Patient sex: M
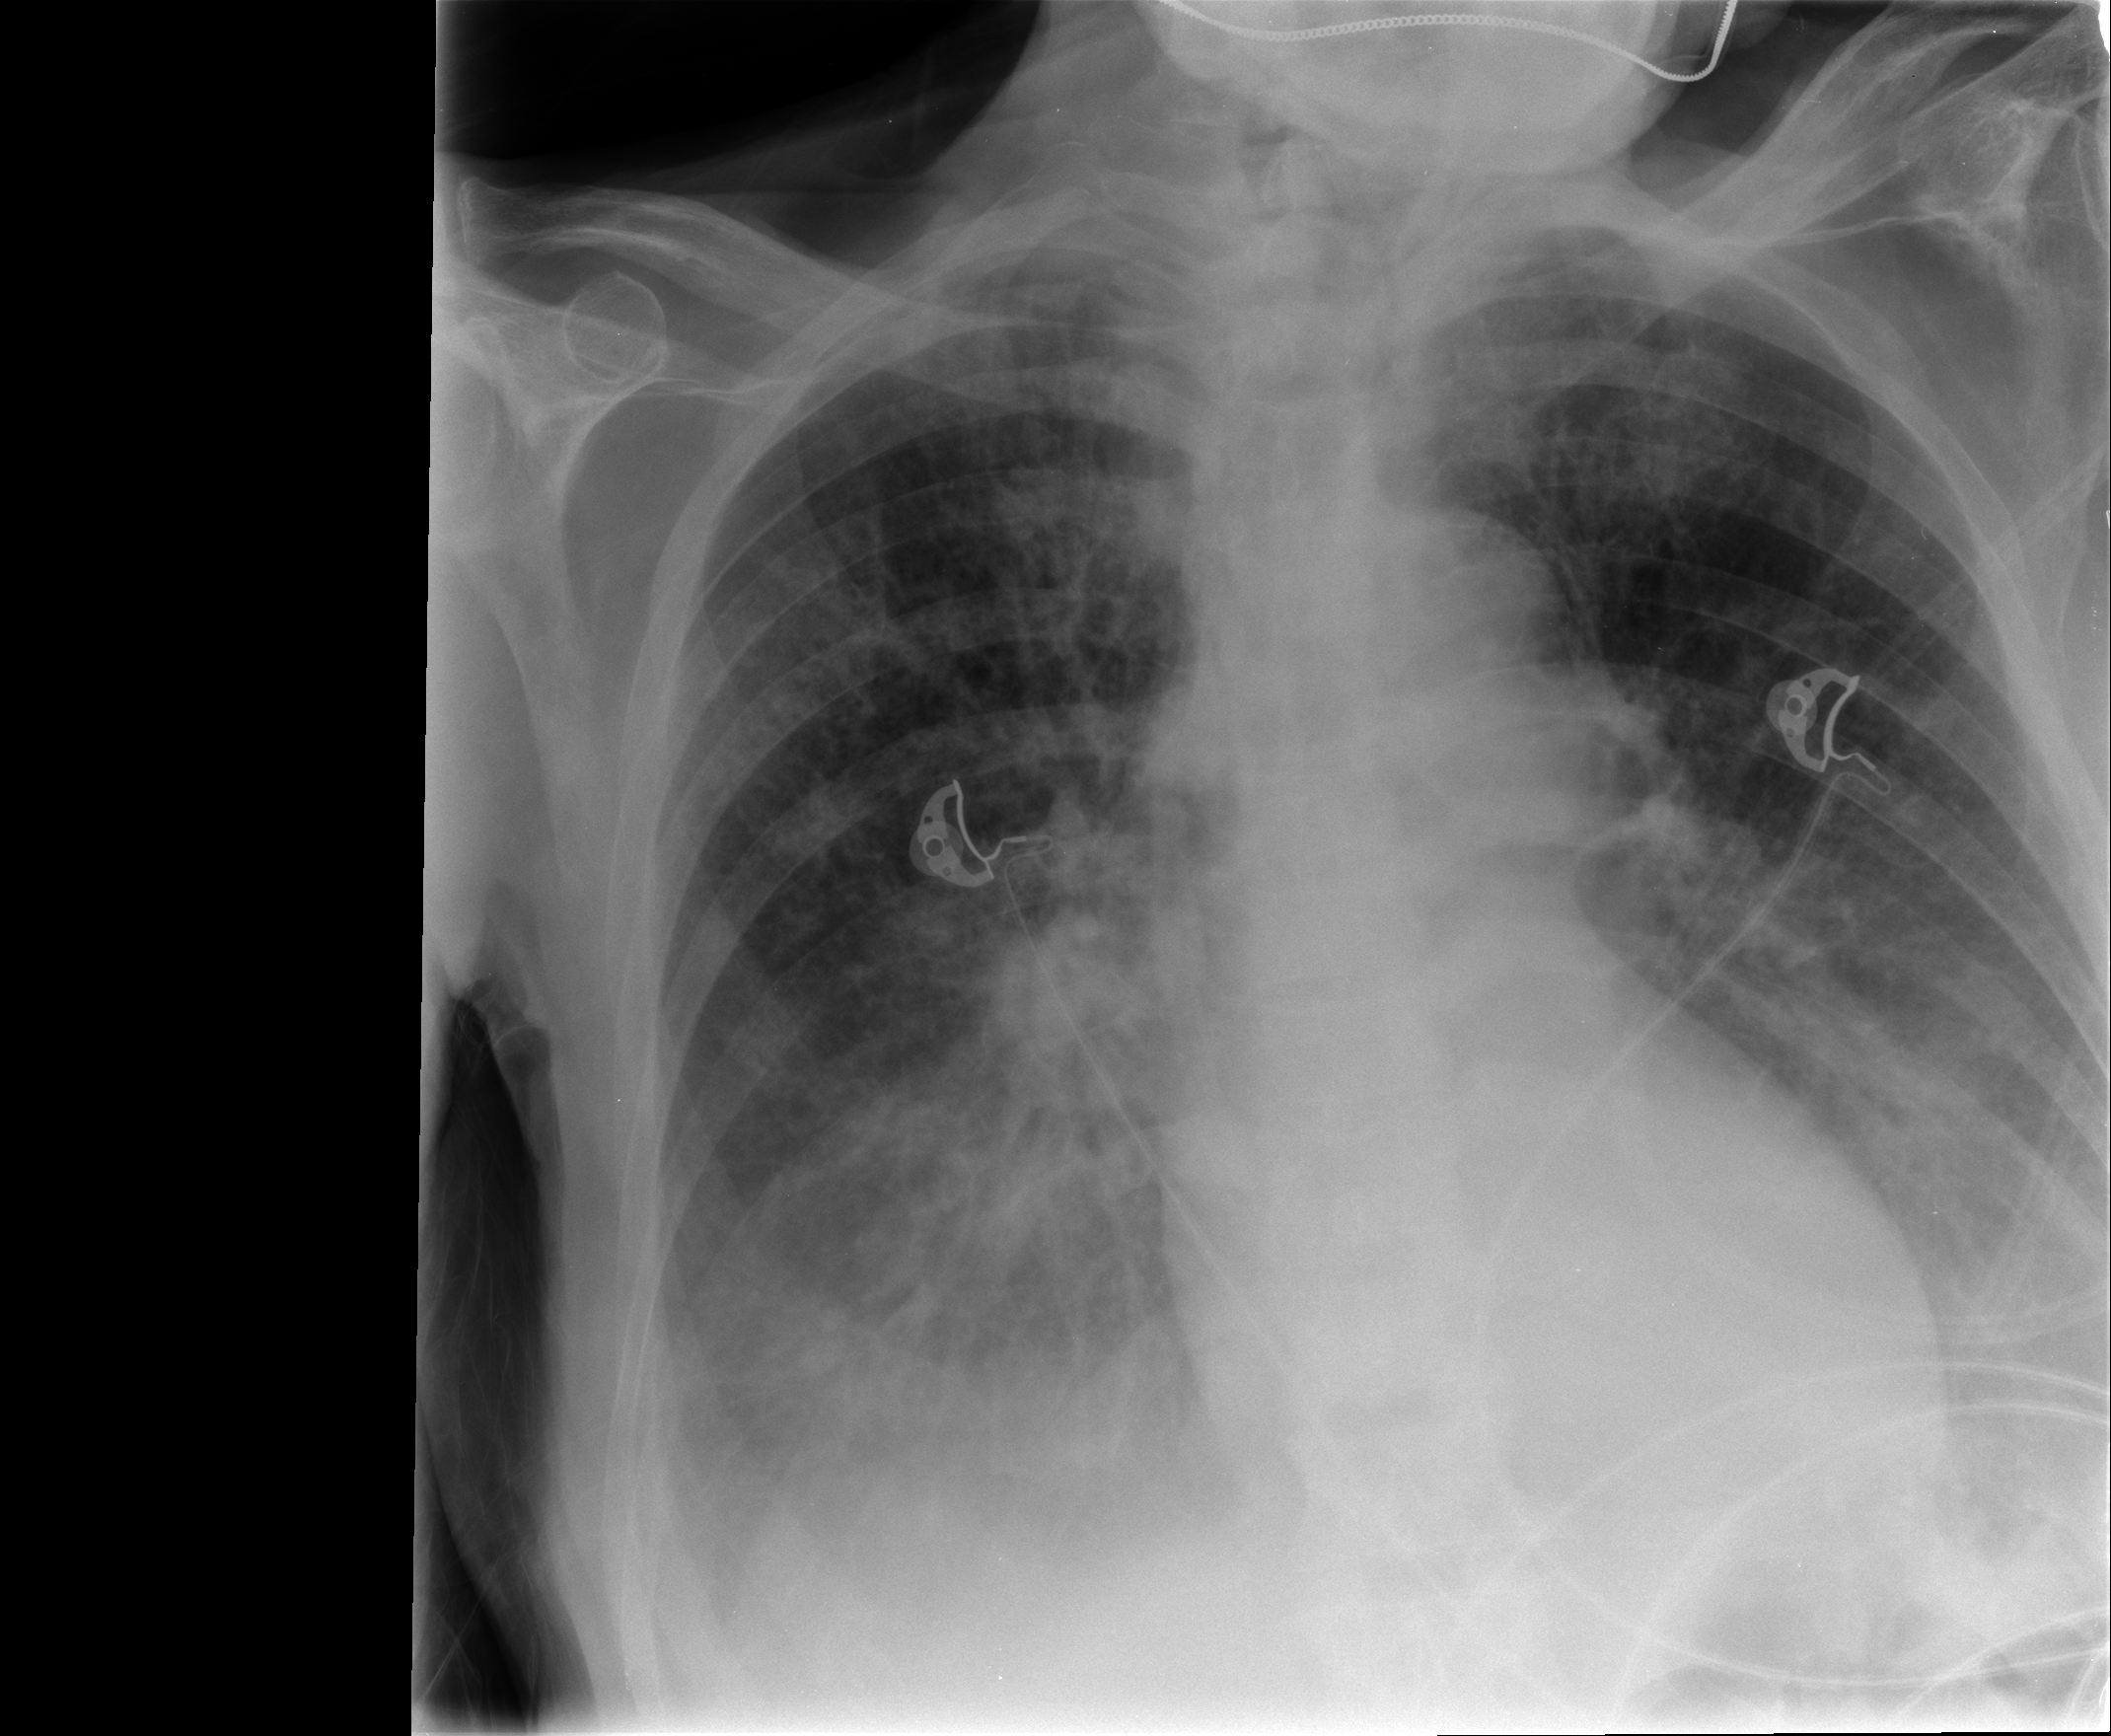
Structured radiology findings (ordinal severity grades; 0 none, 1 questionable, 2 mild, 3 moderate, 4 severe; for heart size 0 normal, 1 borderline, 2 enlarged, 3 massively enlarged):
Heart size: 0
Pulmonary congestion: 3
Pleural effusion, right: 2
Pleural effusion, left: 2
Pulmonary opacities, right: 2
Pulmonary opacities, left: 1
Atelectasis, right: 2
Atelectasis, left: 1